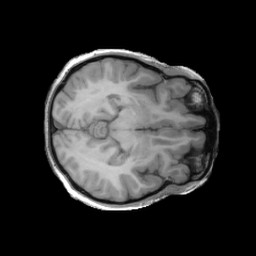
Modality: T1w
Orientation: axial
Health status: ill
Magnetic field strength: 3 T